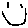
Label: smiley face